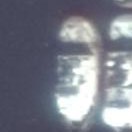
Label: civil